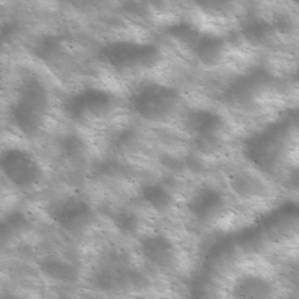
Label: non_frost